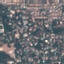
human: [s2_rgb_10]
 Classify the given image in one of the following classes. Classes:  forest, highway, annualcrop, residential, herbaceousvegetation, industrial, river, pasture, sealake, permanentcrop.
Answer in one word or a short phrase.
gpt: Residential